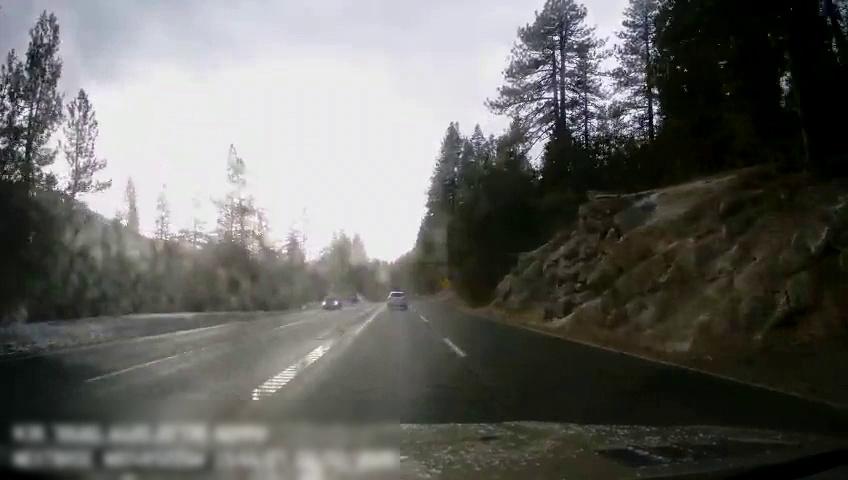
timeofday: Day
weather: Sunny
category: Drivable Space
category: Vehicles | Car
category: Vehicles | SUV
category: Lanes | Current Lane
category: Lanes | Alternate Lane
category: Lanes | Opposite Lane
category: Lanes | Opposite Lane
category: Traffic | Signs